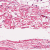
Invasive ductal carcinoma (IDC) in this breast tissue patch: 0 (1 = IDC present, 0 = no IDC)